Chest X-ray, PA view. Patient: 31 years old, sex F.
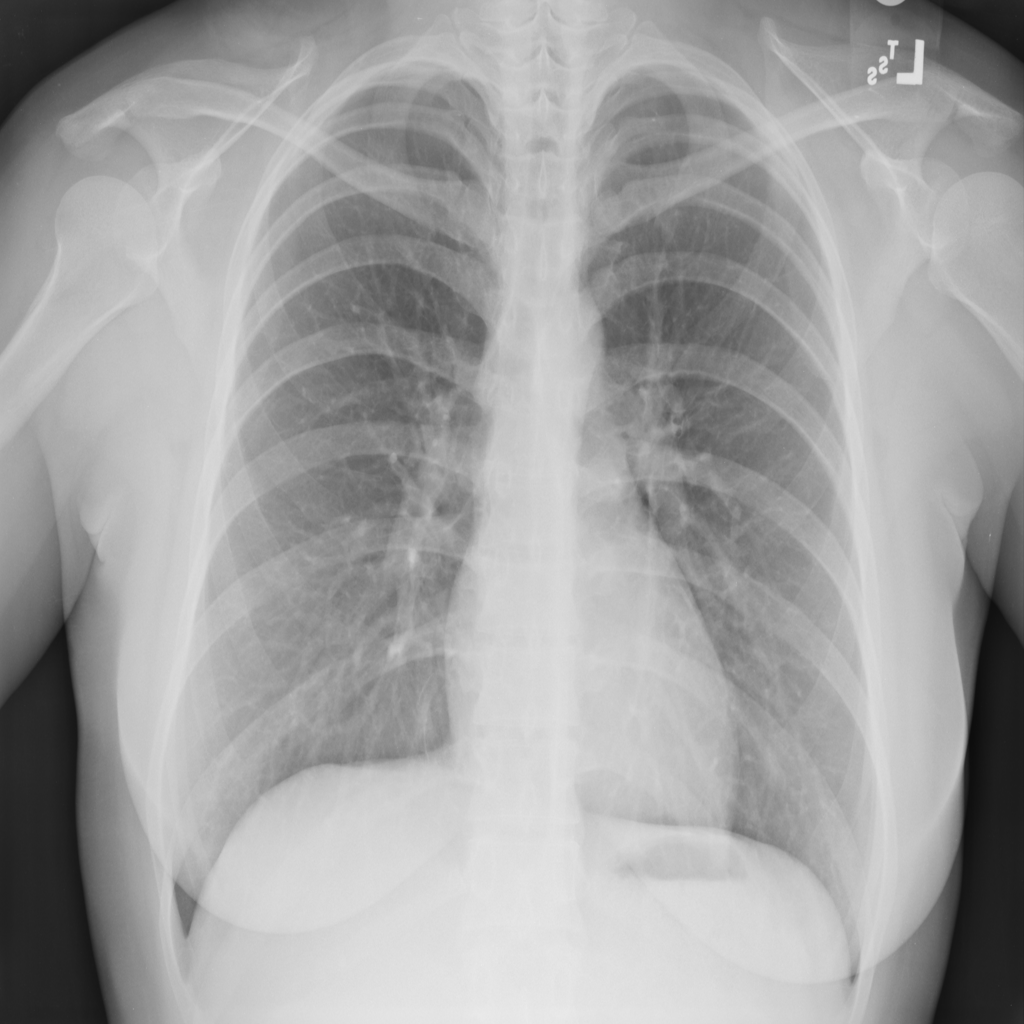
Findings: No Finding